Chest X-ray:
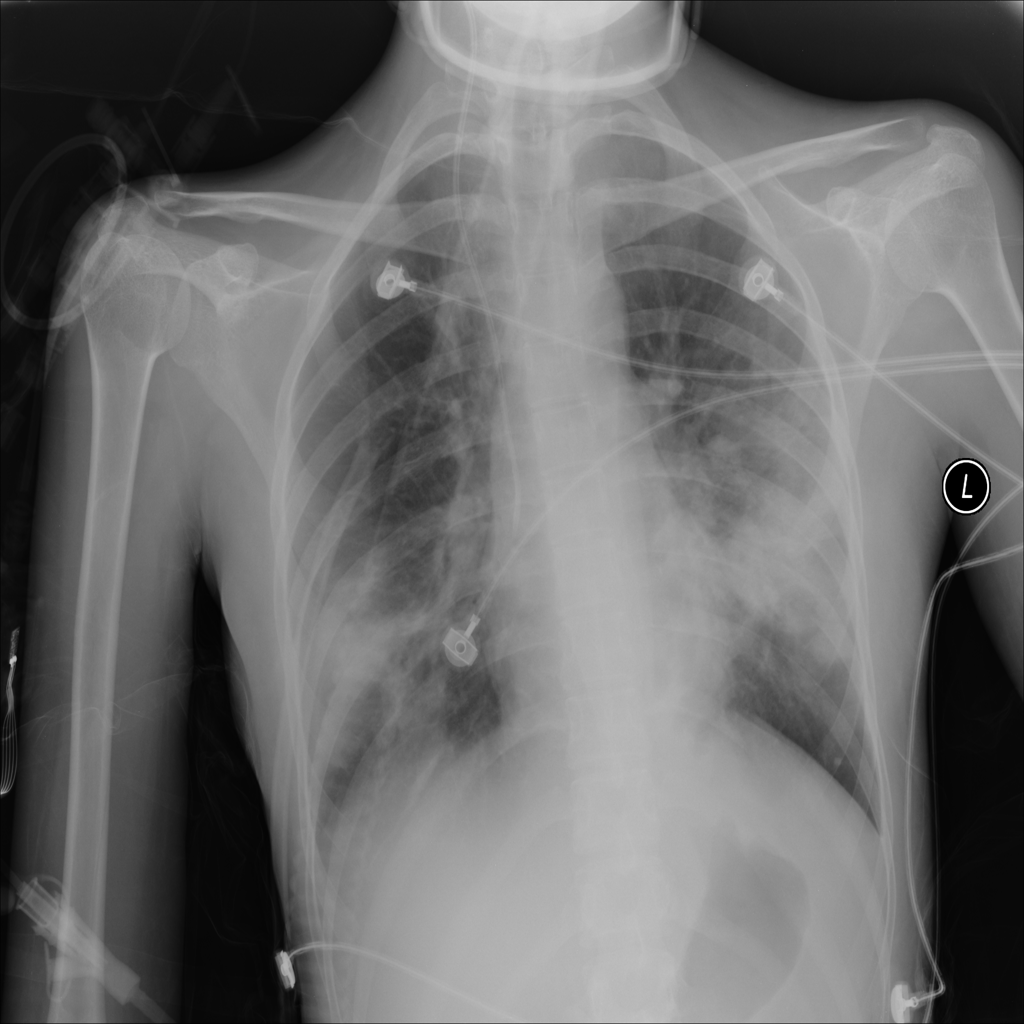
Findings: Consolidation
No abnormal finding: no